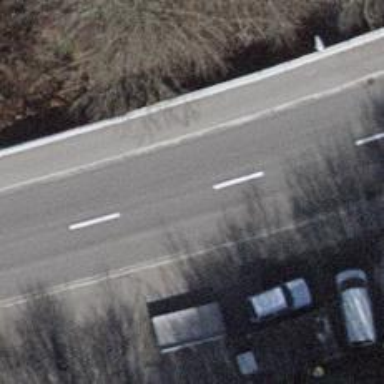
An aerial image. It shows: Secondary road with asphalt surface.